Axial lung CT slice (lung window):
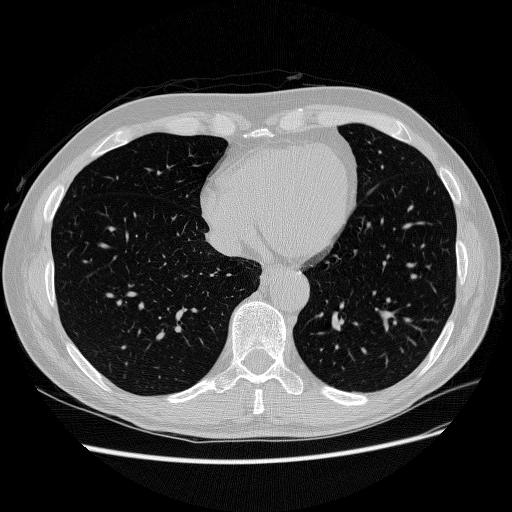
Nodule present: no